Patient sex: M
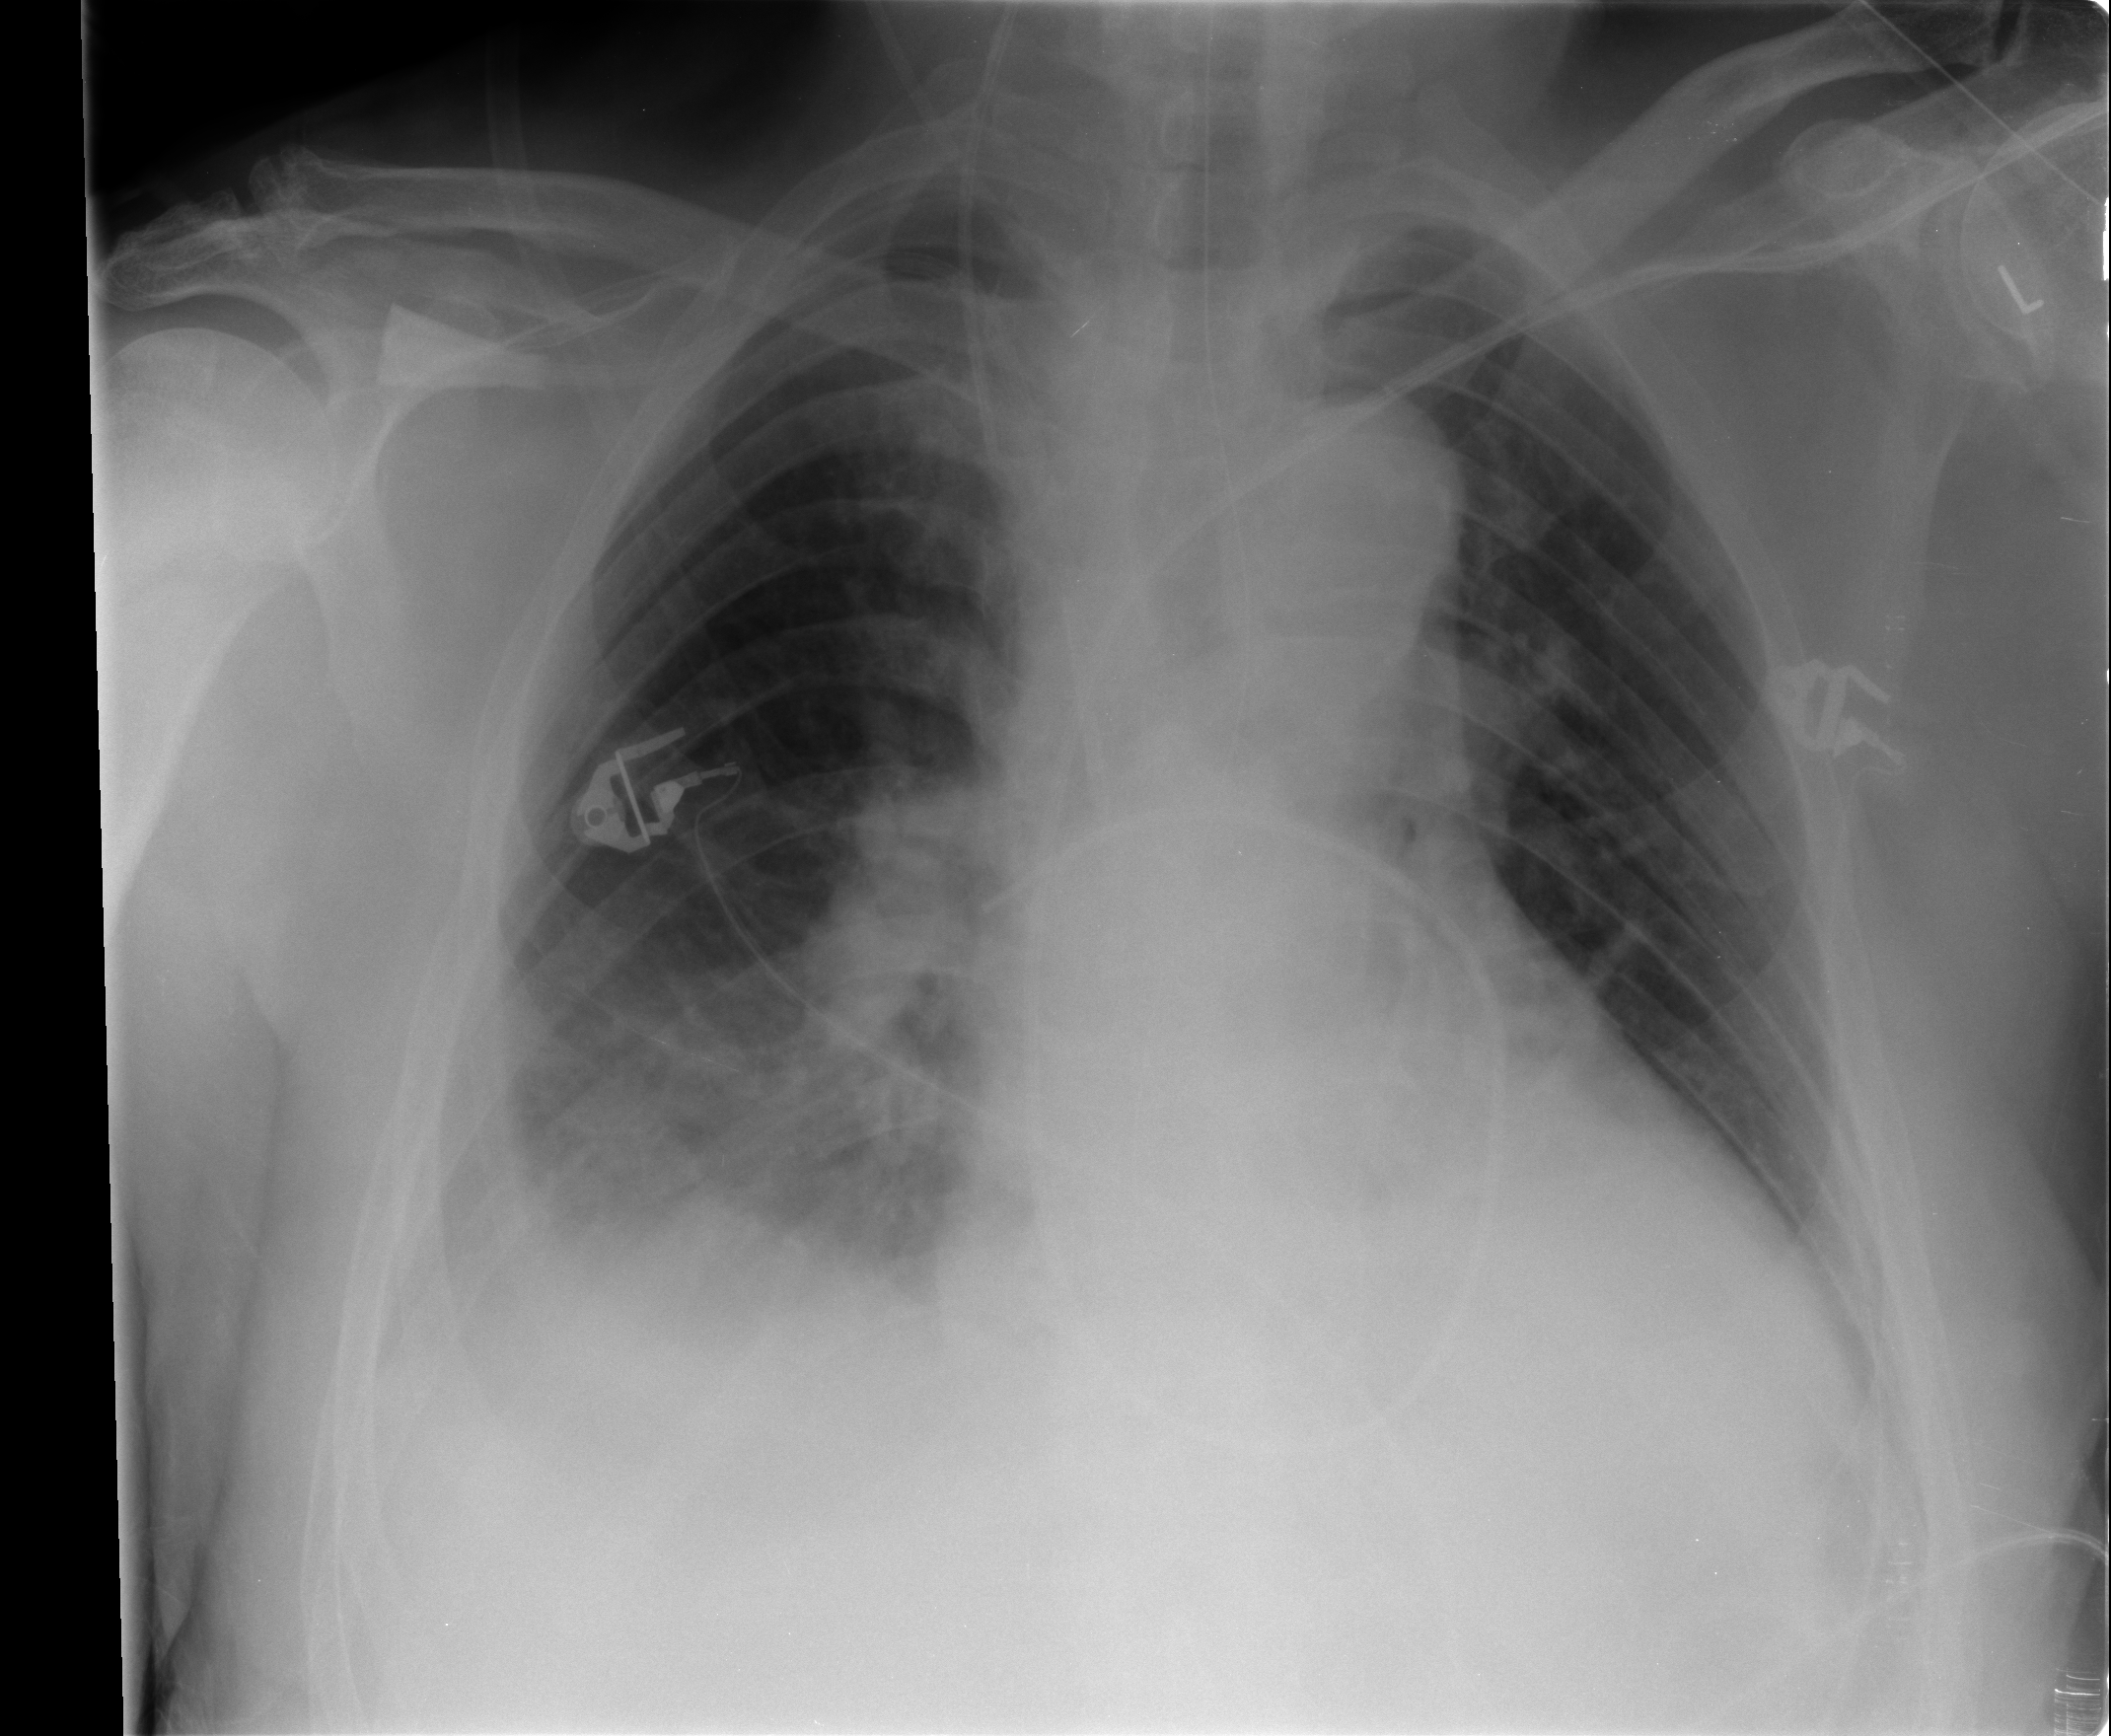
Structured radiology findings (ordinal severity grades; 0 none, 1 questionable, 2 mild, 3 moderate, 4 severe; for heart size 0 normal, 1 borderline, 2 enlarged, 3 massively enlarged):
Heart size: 1
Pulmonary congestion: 2
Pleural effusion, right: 2
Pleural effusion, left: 0
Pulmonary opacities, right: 0
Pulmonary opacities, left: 0
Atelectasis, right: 2
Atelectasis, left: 1